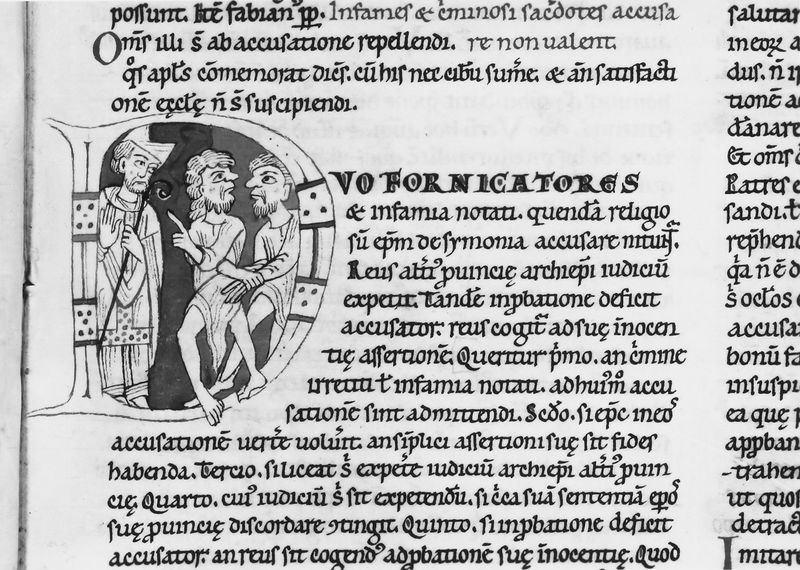
Titel: Decretum Gratiani Clm 17161
Institution: München, Bayerische Staatsbibliothek
Schlagwörter: gruppe, menschen, finger, männer, profil, schwarz, weiss, bart, bärte, augen, bibel, gesicht, stehen, hände, krone, beine, schrift, stab, graphik, füsse, bischof, könig, papst, detail, verzierung, zeigen, bauer, barfuss, buch, kloster, religion, schwarzweiss, text, buchstaben, initiale, tinte, buchdruck, buchseite, mittelalter, fingerzeig, tiara, letter, handschrift, latein, kalligraphie, mittelater, initial, anfangsbuchstabe, inkunabel, psalter, nikolaus, d, notat, fornicatores